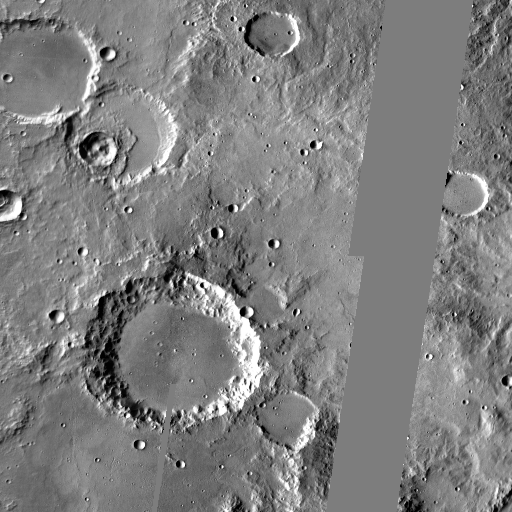
Crater classes present: Background, Other, Layered, Buried